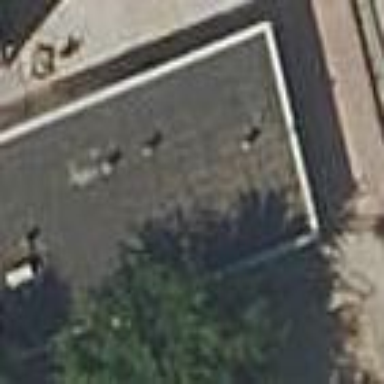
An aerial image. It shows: School building.